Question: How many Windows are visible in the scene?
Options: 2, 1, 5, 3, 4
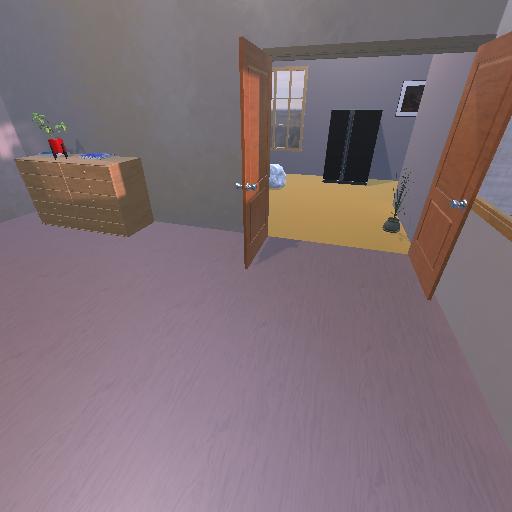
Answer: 2